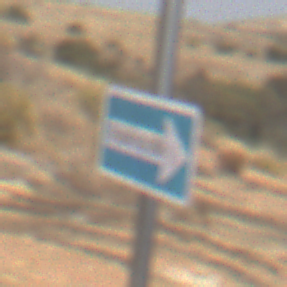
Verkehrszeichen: EinbahnstrasseRechtsweisend
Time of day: Midday
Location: Outdoor (Nature)
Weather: PartlyCloudy
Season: NotSpecified
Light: Natural